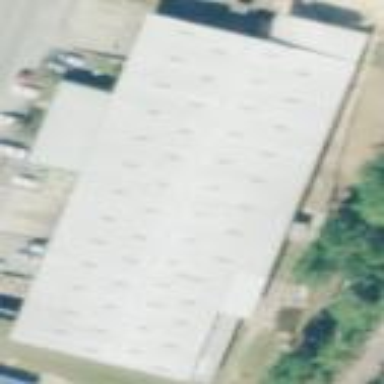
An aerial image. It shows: Industrial building.